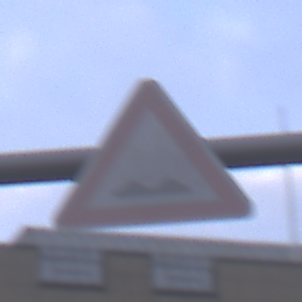
Verkehrszeichen: UnebeneFahrbahn
Umgebung: Outdoor, Urban
Tageszeit: SunriseSunset
Wetter: PartlyCloudy
Licht: Natural
Jahreszeit: NotSpecified
Kontrast: LowContrast